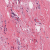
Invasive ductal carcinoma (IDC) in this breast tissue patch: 0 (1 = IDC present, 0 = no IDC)